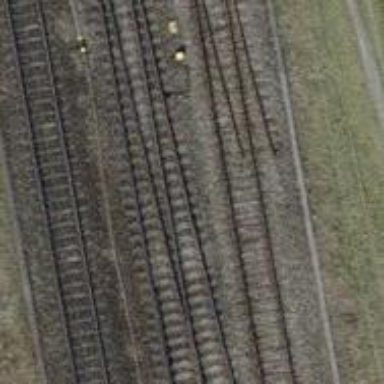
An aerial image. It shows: Single-track railway siding with electrified contact lines.